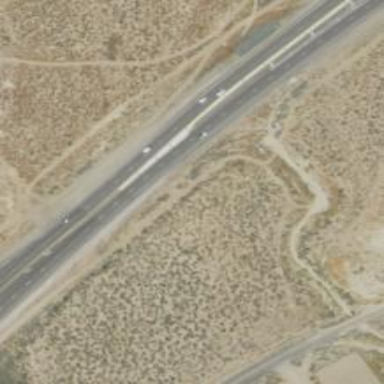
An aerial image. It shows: Trunk highway with expressway features.